Question: I want to print the value for this JSON document in the mongo shell. Like a simple console output, without creating a new collection or document.

Thanks in advance
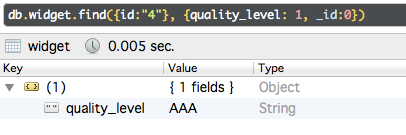
Answer: I found a solution, by using '.forEach()' to apply a JavaScript method:
'''
db.widget.find(
{ id : "4" },
{quality_level: 1, _id:0}
).forEach(function(x) {
print(x.quality_level);
});
'''